Current action and preconditions to check: trajectory_clear

Your task: For each precondition in the list above, predict whether it will hold at this action.

Consider the current scene as observed from the mobile robot's camera, and analyze the predicted future states of all dynamic agents (e.g., people, animals, vehicles, or any moving entities) within the NEXT SECOND.

IMPORTANT: Only answer "very likely" if you are absolutely certain—based on strong, clear evidence—that a dynamic agent will violate the precondition in the predicted future state. Do NOT answer "very likely" for unlikely, ambiguous, or low-probability risks.

Ask yourself for each precondition: Is there a high probability, with clear and convincing evidence, that the predicted future states of any dynamic agent will interfere with the predicted future state of the currently executing action within the NEXT SECOND, causing that precondition to fail?

Assess the risk level based on these predictions. Use "likely" or "very likely" if motions create a clear risk of interference.

Use "neutral" or "improbable" if agents are nearby but their predicted paths are clearly diverging or non-conflicting.

Failure Risk Categories: "very improbable", "improbable", "neutral", "likely", "very likely"

Answer Format: Output ONLY the probability_of_failure value from these categories: "very improbable", "improbable", "neutral", "likely", "very likely"

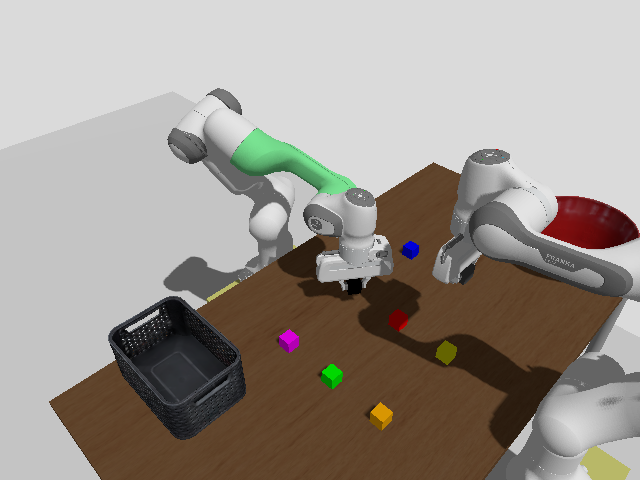

Answer: very improbable